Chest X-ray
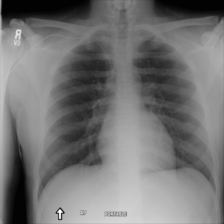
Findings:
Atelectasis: negative
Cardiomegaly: negative
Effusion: negative
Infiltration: negative
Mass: negative
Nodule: negative
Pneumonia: negative
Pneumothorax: negative
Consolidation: negative
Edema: negative
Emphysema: negative
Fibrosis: negative
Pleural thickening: negative
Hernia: negative